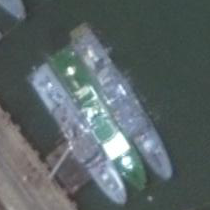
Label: combat